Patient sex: F
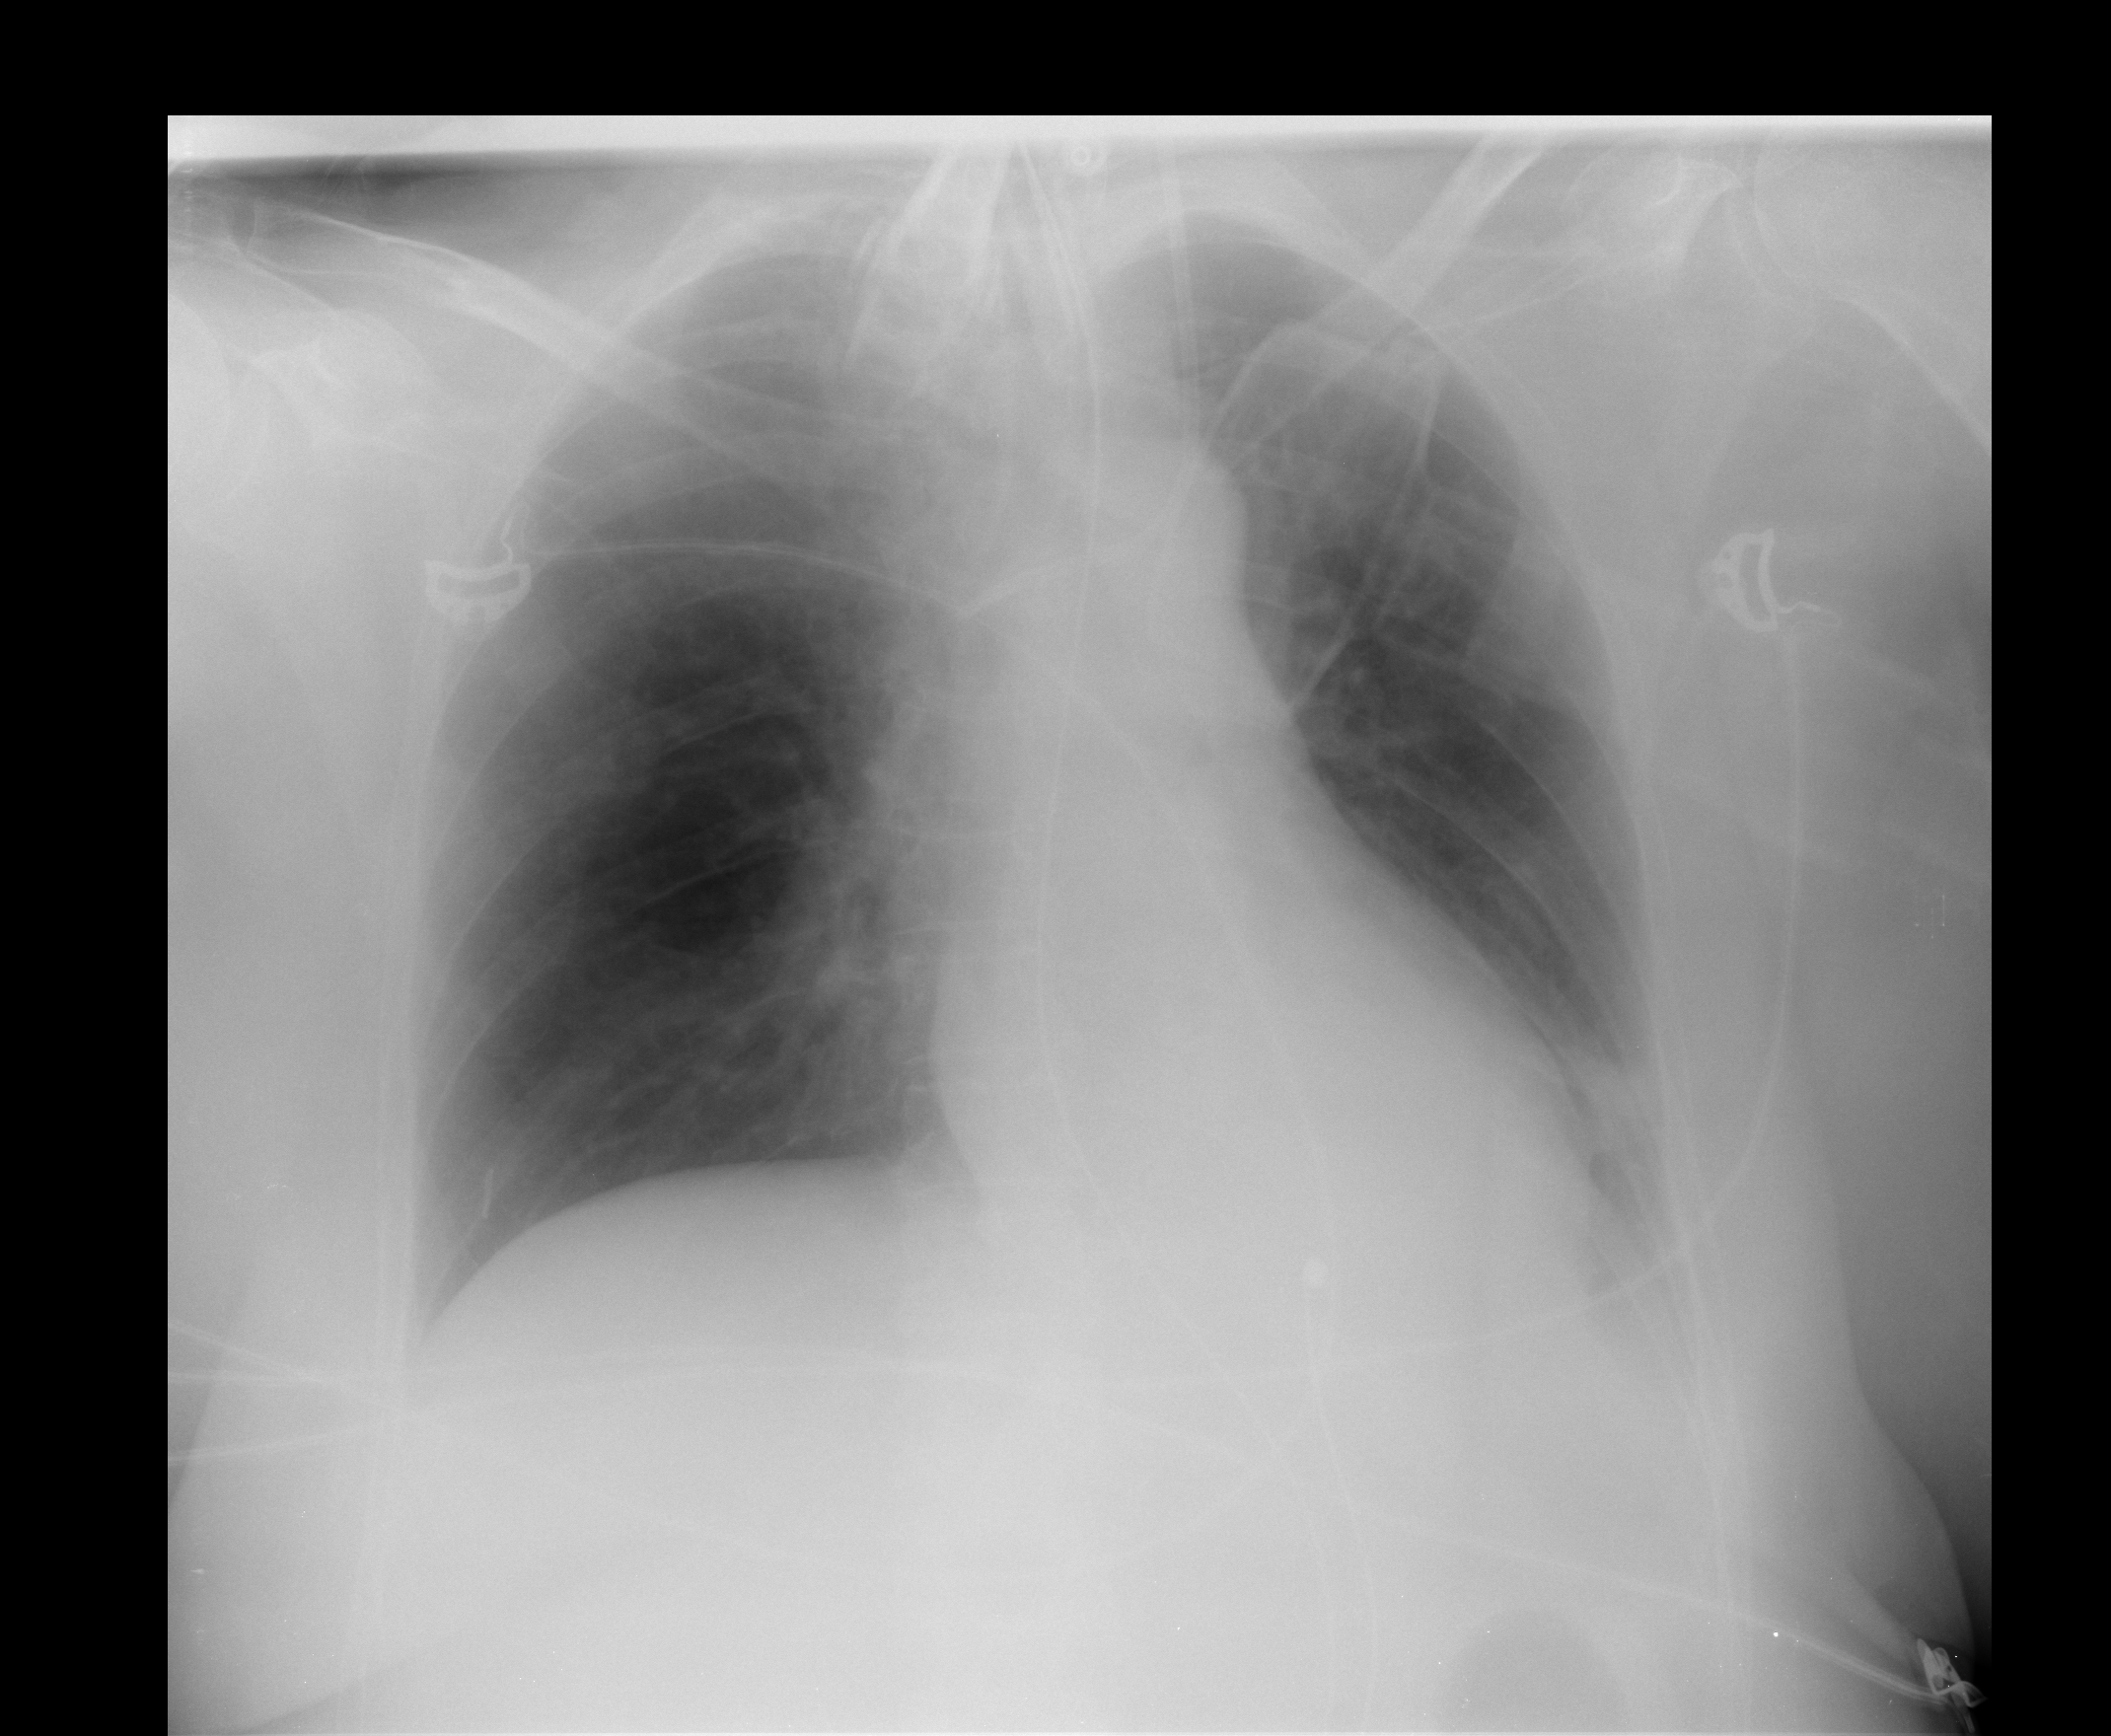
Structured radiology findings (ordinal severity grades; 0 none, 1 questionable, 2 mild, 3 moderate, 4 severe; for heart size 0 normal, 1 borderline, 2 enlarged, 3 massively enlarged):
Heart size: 0
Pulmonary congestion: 0
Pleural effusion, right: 0
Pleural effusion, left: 2
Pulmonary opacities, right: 0
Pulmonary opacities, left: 0
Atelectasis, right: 0
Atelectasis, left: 0